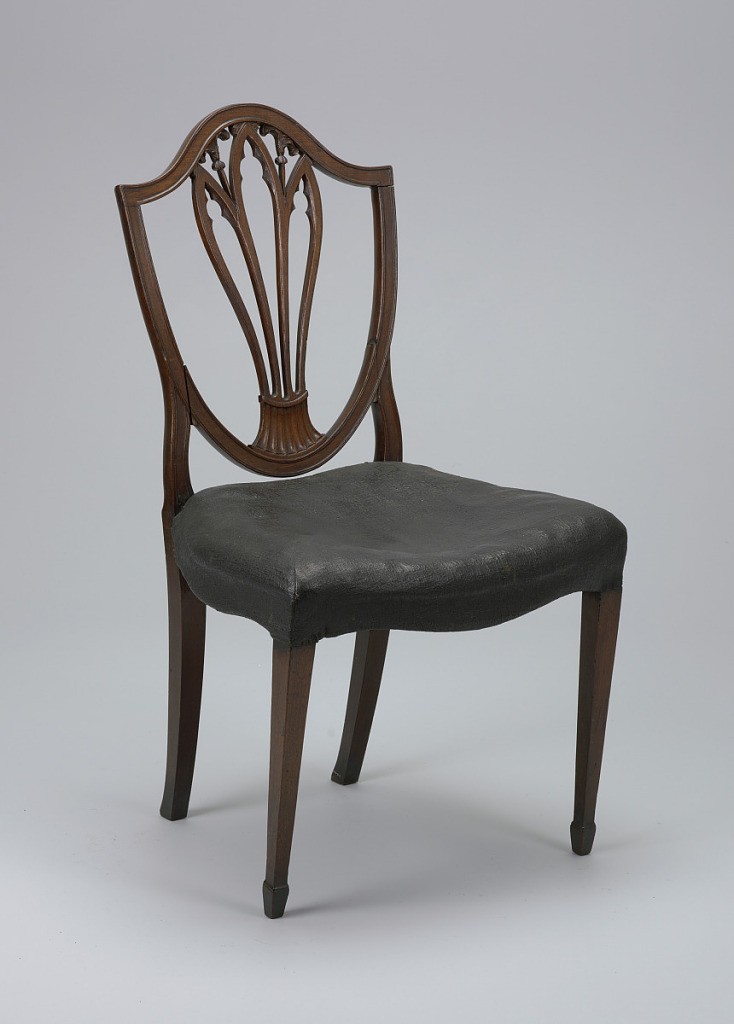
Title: Side chair
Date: ca. 1785
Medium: Carved mahogany
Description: Shield back side chair with a splat composed of three open blade-forms; cusped on their interiors and separated under the top rail by two blossoms.  The forms merge into a fluted spreading panel at their base.  Its legs are straight, square, and tapered in the front on square feet.  The seat is shaped, hollowed, and upholstered in black-painted canvas (possibly the original upholstery).